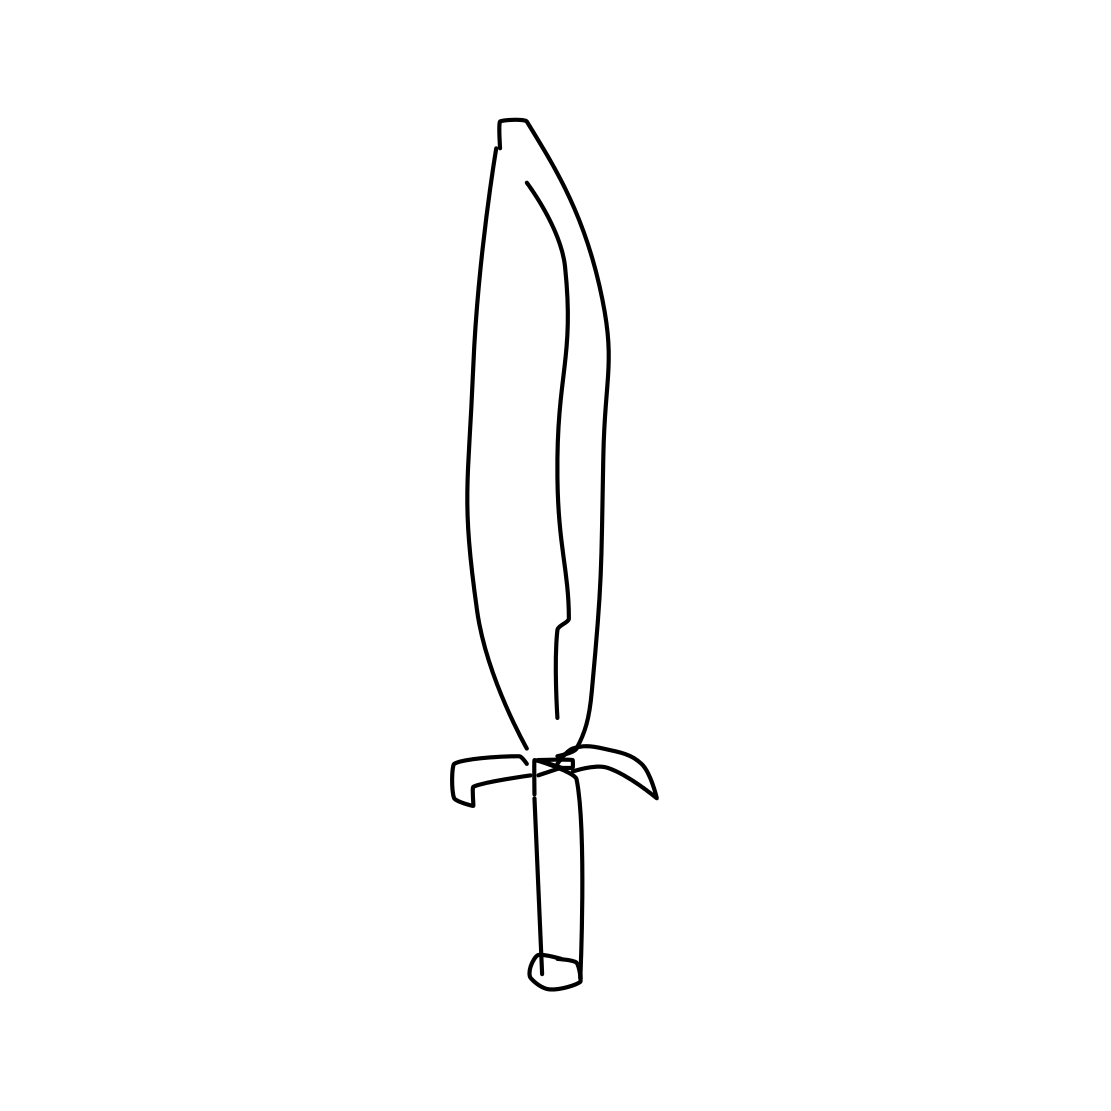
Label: sword